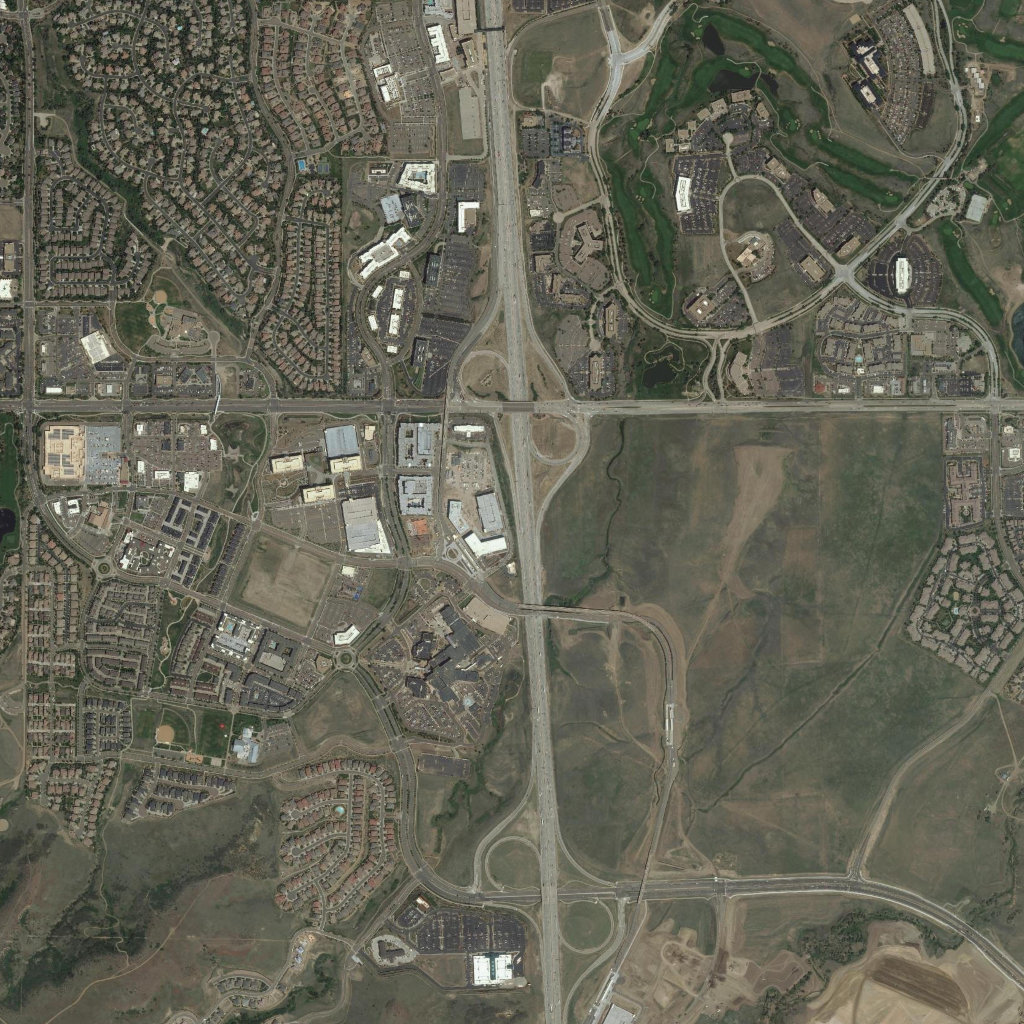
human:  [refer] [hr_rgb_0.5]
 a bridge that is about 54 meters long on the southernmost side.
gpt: <box>[[52, 86, 54, 88, 0]]</box>

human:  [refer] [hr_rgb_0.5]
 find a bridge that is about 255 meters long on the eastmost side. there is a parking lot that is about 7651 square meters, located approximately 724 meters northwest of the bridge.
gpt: <box>[[61, 77, 65, 88, 0]]</box>